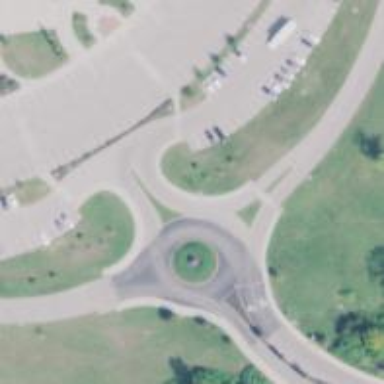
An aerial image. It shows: Roundabout on residential road with asphalt surface.